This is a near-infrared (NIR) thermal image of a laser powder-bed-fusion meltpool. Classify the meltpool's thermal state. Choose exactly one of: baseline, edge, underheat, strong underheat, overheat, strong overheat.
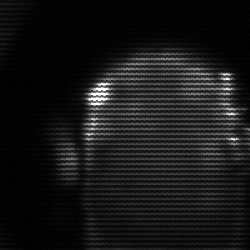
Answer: baseline